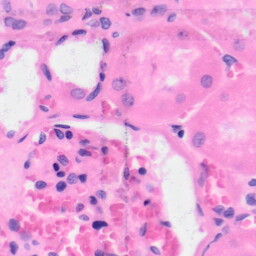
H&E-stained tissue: Kidney